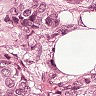
Metastatic tissue present: yes